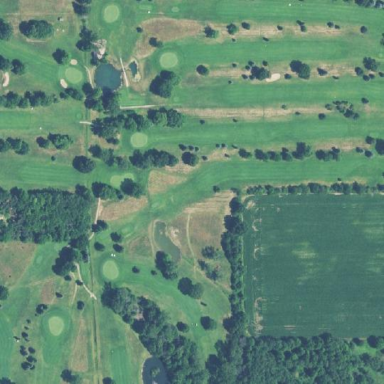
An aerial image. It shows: Golf course.